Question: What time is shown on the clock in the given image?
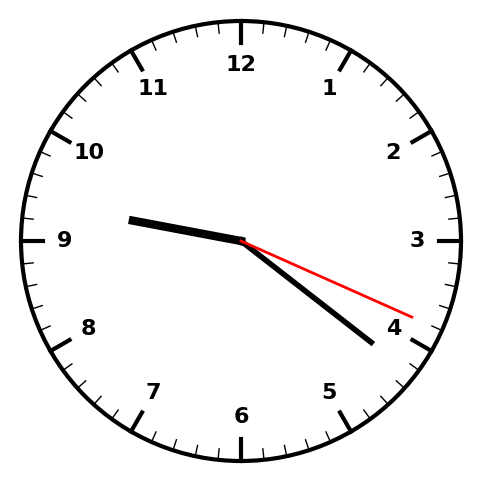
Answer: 09:21:19